Question: I want to make a real time Octave compiler in PHP.
is that I haven't found the solution how to execute in PHP that input would be a command, for example, a=5, but not a file like in the code example below:
'''
<?php
// example with file input
exec("url_to_compiler url_to_the_file 2>&1", $output);
?>
'''
is that I've spent much time searching in Google and I haven't found how to load only one time exec() function that could accept many inputs as in the picture above.
Can you give me the solutions how to solve these problems? Maybe should I use other PHP funcion for execution?
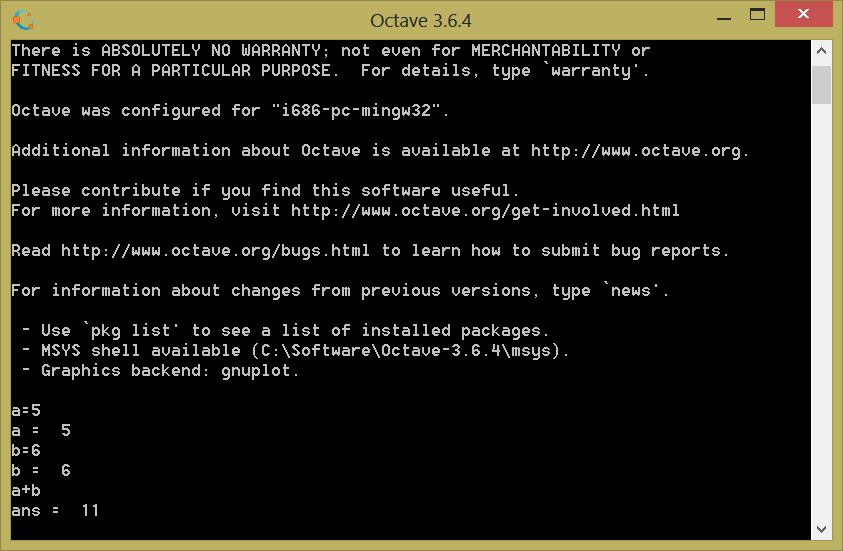
Answer: If you want to send commands and retrieve answers from the launched command you have to use <URL> and handle the read / write pipes yourself.
You also could find several libraries helping you achieve this since it might not be a really straightforward code to properly handle all the situations that might arise if you are not familiar with that.